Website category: book
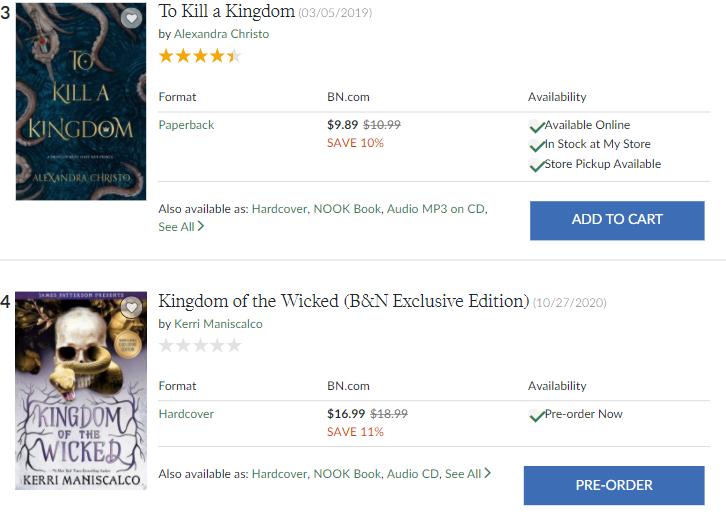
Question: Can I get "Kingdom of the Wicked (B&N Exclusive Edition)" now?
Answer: no

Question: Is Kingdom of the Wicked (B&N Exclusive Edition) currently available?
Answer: no

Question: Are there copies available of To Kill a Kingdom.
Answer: yes

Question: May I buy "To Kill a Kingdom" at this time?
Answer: yes

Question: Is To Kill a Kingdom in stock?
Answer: yes

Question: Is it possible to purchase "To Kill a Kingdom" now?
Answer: yes

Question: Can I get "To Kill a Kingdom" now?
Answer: yes

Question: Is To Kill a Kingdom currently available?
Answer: yes

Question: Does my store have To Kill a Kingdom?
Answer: yes

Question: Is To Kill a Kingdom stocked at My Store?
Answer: yes

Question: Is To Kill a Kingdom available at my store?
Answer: yes

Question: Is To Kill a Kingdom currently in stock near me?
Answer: yes

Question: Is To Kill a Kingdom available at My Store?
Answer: yes

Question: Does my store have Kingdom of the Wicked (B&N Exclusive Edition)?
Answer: no

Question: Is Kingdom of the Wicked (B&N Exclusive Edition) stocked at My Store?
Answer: no

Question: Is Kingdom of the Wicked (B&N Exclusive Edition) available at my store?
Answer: no

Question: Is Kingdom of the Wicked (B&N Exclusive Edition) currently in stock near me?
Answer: no

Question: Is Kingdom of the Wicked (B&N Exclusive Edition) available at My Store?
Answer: no

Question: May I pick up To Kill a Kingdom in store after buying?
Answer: yes

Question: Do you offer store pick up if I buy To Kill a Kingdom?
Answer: yes

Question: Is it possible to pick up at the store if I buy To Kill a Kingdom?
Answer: yes

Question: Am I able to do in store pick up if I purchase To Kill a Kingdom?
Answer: yes

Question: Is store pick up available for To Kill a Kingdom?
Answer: yes

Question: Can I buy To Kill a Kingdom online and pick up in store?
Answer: yes

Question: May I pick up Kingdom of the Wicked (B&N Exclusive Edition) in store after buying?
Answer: no

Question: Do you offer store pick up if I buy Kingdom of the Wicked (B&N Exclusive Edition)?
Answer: no

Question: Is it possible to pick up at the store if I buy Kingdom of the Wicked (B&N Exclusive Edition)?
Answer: no

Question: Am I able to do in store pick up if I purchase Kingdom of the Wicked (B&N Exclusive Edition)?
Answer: no

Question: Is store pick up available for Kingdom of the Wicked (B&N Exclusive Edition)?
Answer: no

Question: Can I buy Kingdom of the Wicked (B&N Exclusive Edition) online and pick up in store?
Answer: no